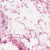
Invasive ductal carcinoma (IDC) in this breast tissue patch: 0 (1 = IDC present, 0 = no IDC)